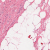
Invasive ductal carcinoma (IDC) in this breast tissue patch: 0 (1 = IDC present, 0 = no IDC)